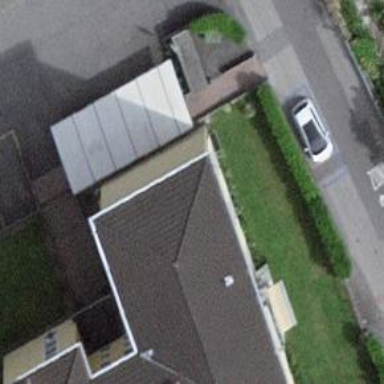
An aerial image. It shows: Carport with flat roof.